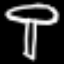
Label: mushroom